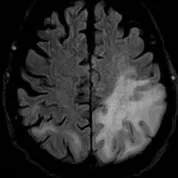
MR examination showing the progress of the PML-related FLAIR-hyperintensities (A).
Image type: radiology (mri)